Aerial crown-view tile of a tropical tree (Barro Colorado Island, Panama), acquired 20250616:
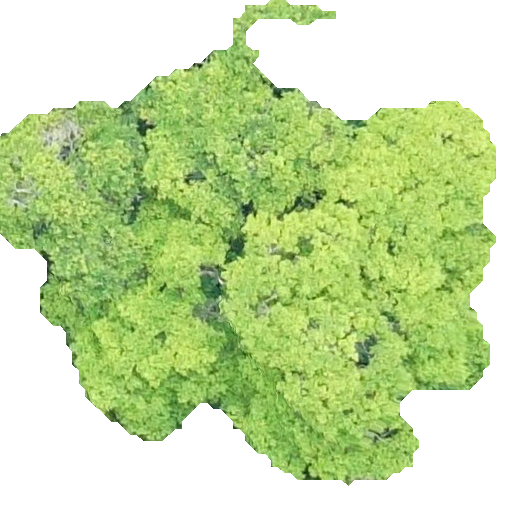
Species: Nectandra lineata
GBIF accepted scientific name: Nectandra lineata
Crown area: 225.089 m²